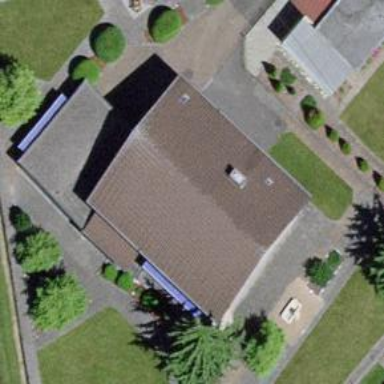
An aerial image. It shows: Residential building.